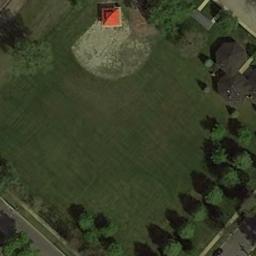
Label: meadow